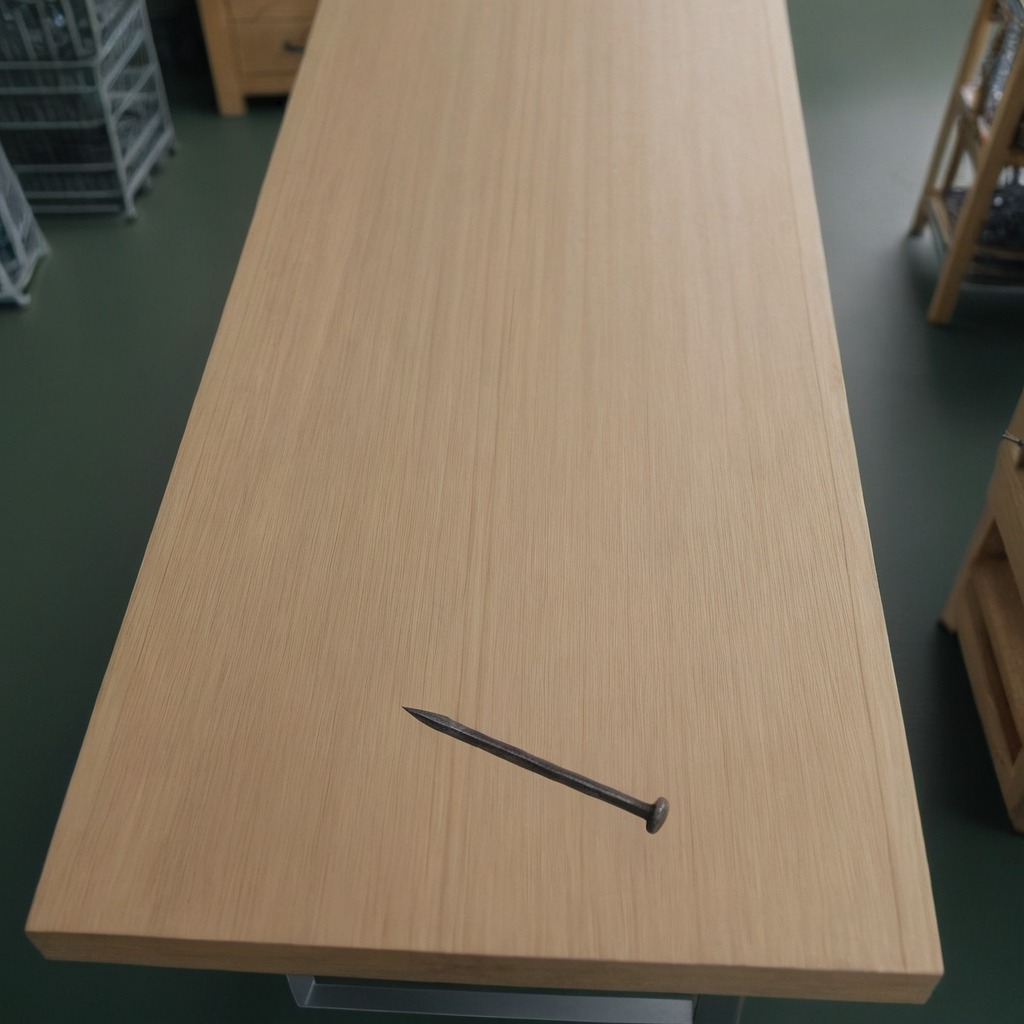
A nail is lying on a workbench inside a coastal fishing gear workshop.